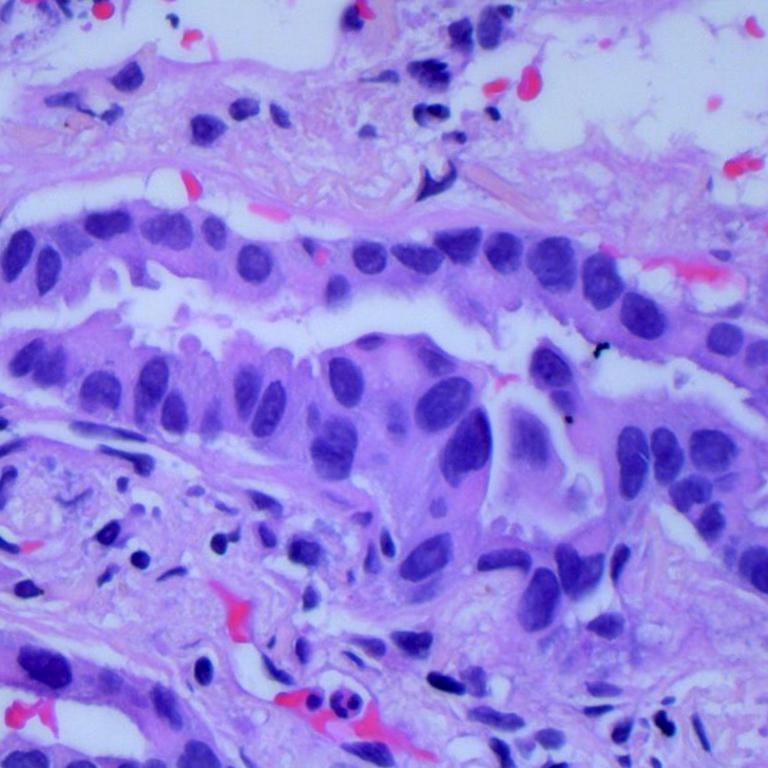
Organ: lung
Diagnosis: adenocarcinomas